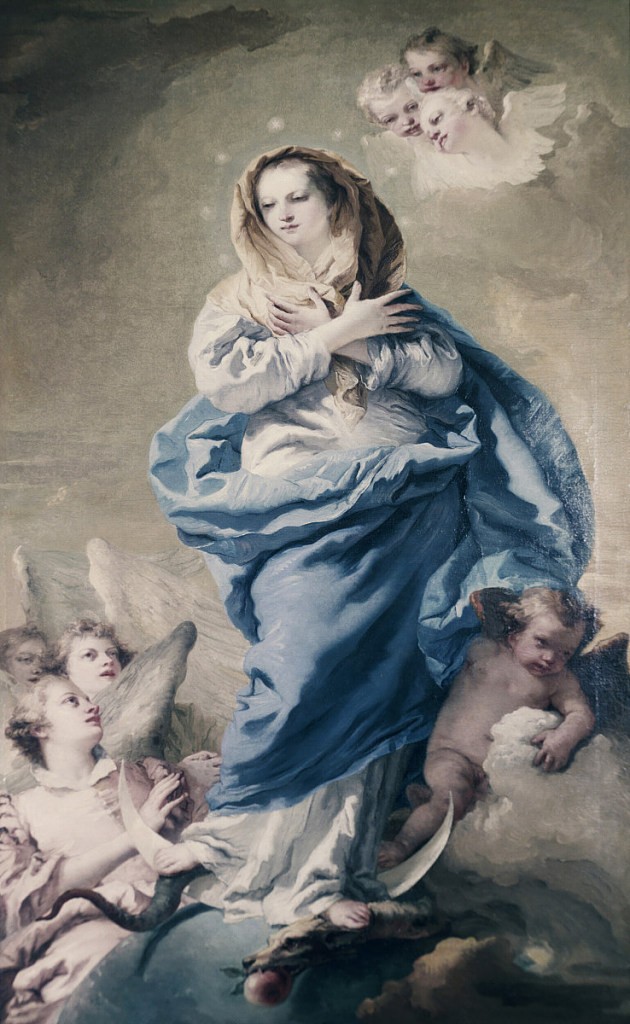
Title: The Immaculate Conception
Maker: Giovanni Domenico Tiepolo, Italian, 1727 – 1804
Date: ca. 1775
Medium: Oil on canvas
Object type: Painting
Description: Vertical rectangle.  Madonna in center of composition surrounded by angels.